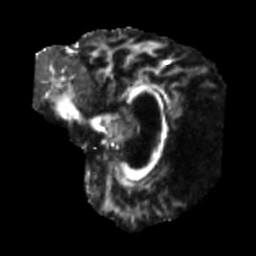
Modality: FA
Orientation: sagittal
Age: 62
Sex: female
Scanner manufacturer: siemens
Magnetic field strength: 3 T
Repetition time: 5.25 s
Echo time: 0.08 s